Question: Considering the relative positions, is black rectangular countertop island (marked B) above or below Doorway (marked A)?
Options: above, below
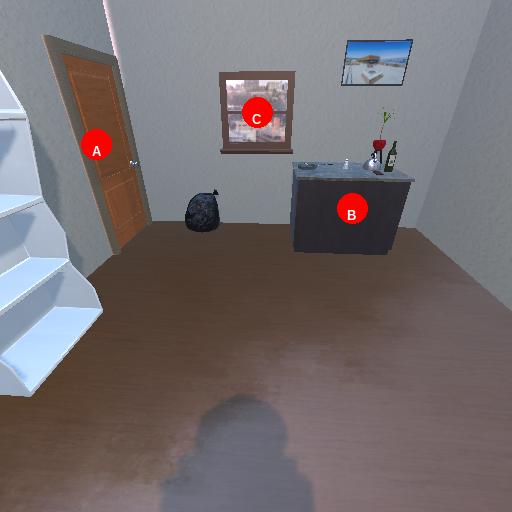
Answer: above